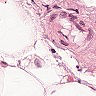
Metastatic tissue present: no